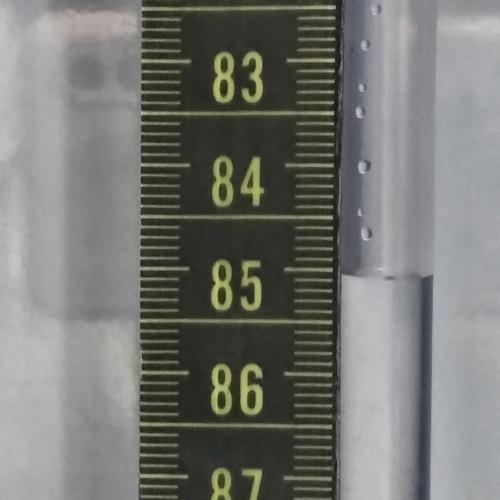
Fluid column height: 85.0 cm